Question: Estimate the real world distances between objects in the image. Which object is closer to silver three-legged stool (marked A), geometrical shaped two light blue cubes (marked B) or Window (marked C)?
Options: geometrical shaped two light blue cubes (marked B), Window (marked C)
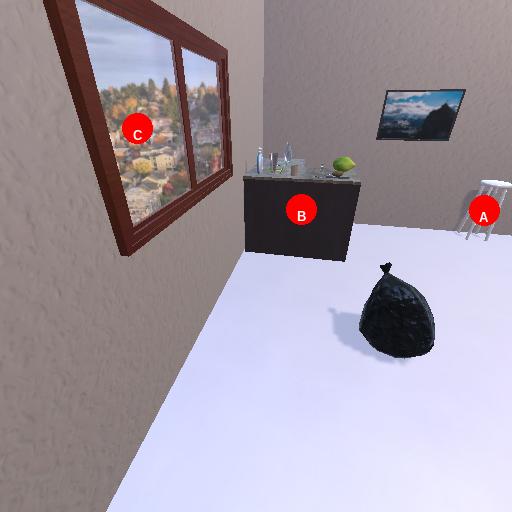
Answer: geometrical shaped two light blue cubes (marked B)